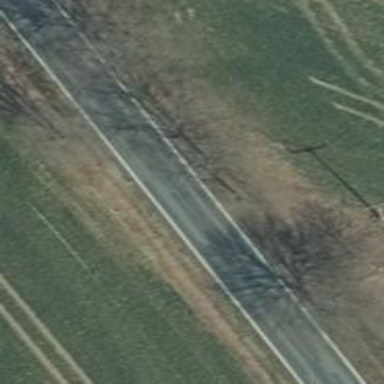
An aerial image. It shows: Secondary road with asphalt surface.